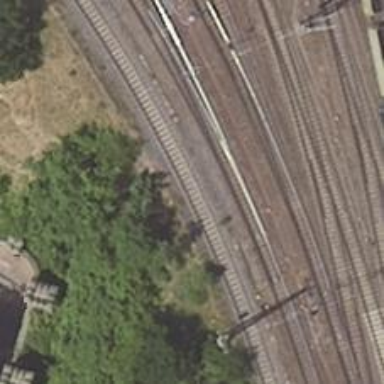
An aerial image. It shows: Railway yard.